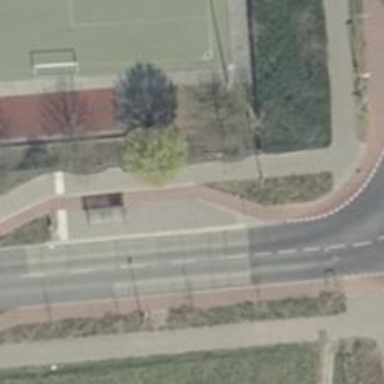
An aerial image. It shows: Separate cycleway beside sidewalk.